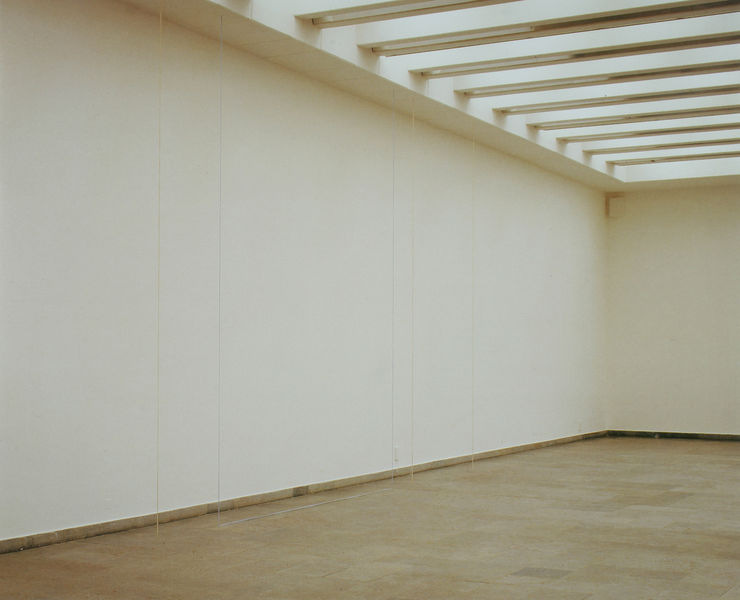
Künstler: Fred Sandback
Schlagwörter: nackt, schatten, weiß, hell, lampen, licht, raum, zimmer, beige, wand, rahmen, sockel, kalt, boden, schnüre, decke, ecke, fußboden, leer, modern, kahl, galerie, foto, fotografie, wände, fliesen, senkrecht, ausstellung, gespannt, unsichtbar, kühl, museum, fäden, sol, steinboden, streben, lewitt, steinplatten, installation, oberlicht, naturstein, sockelleiste, oberlichter, deckenlicht, ausstellungsraum, sol lewitt, deckenfenster, weisse fäden